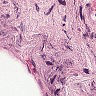
Metastatic tissue present: yes